Question: I would like to convert the below query from nvarchar to int
'''
SELECT 'A' + RIGHT('000' + CAST((MAX(UserID) + 1) as nvarchar(50)), 3) FROM users
'''
How do I do that?
This is my table:

And this is my data:
'''
ID | UserID | Name
1 A001 XYZ
'''
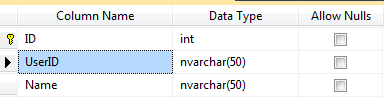
Answer: now try this one.
'''
Select 'A' + RIGHT('000' +
CAST((MAX(Convert(Int,SUBSTRING(USERID,2,LEN(USERID))))+ 1) as nvarchar(50)), 3)
From users
'''